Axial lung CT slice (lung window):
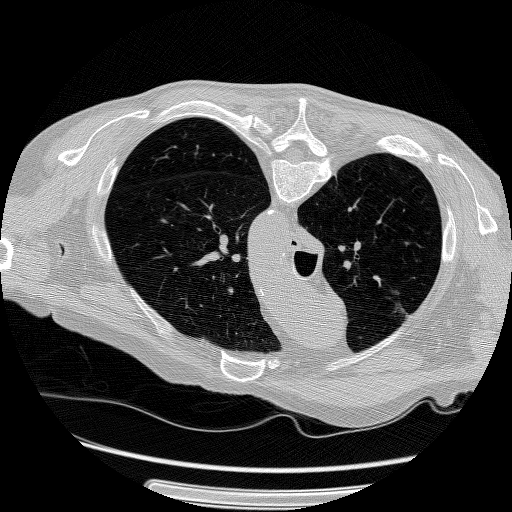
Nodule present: no